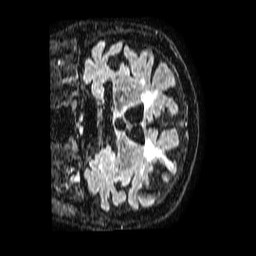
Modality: FLAIR
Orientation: coronal
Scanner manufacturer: philips
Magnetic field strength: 1.5 T
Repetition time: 4.8 s
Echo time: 0.3 s